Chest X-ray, PA view. Patient: 16 years old, sex F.
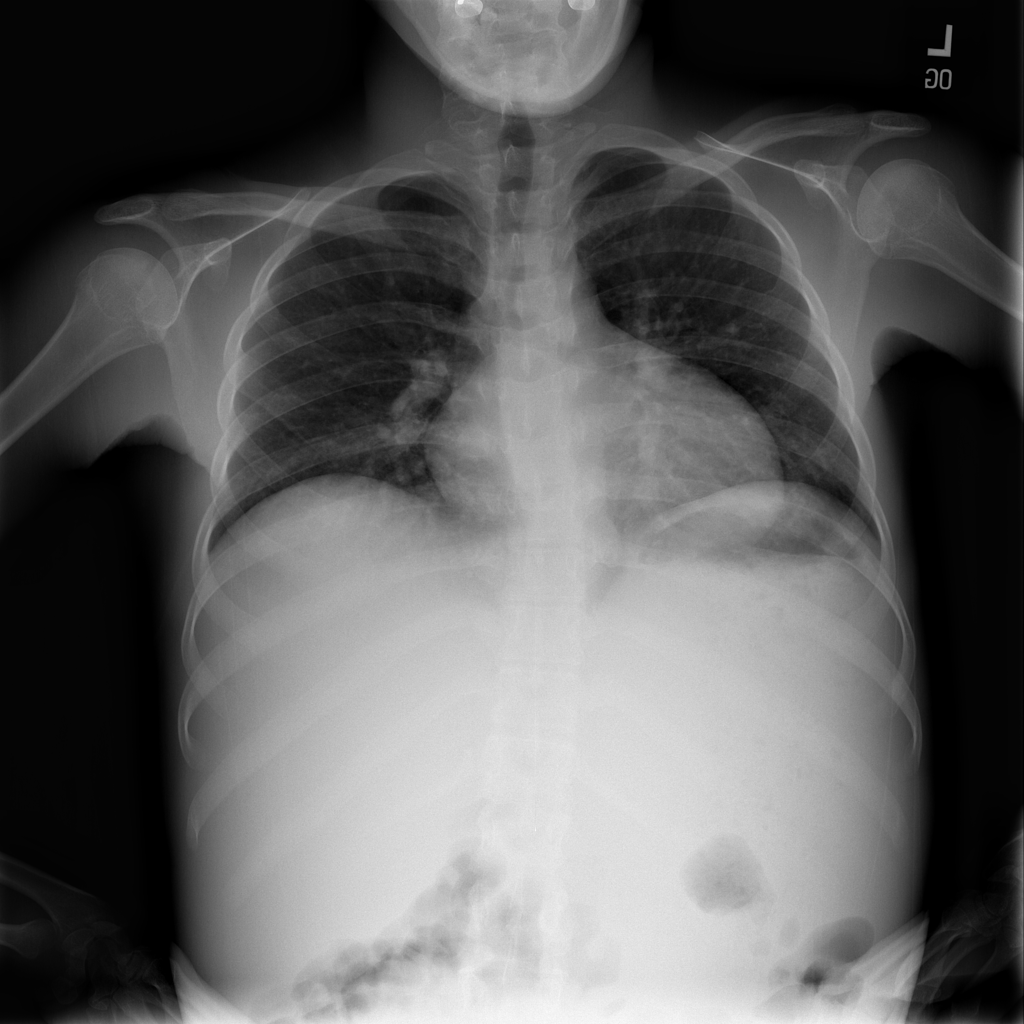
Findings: No Finding